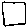
Label: square